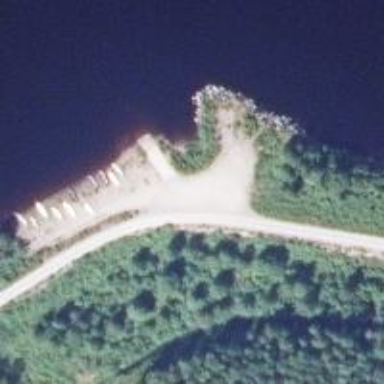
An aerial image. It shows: Slipway on service road for leisure land activities.